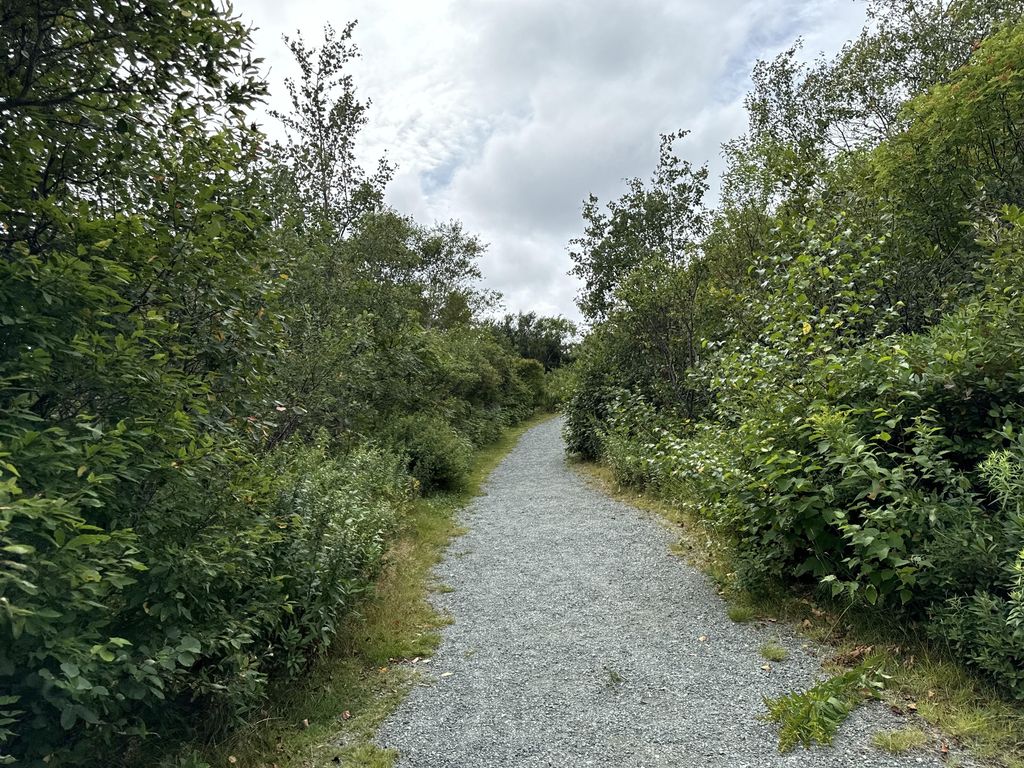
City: st_johns